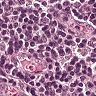
Metastatic tissue present: no